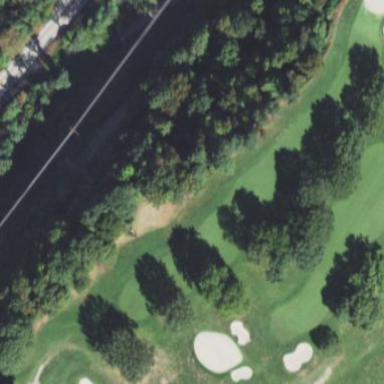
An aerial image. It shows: Golf fairway surrounded by grass.